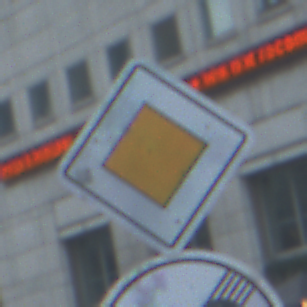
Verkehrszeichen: Vorfahrtsstrasse
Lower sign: EndeGeschwindigkeit60
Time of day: MorningAfternoon
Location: Outdoor (Urban)
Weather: PartlyCloudy
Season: NotSpecified
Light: Natural